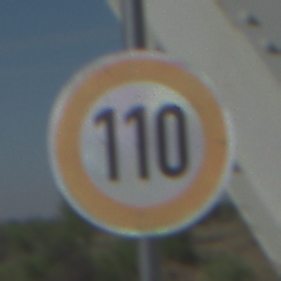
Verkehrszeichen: Geschwindigkeit110
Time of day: MorningAfternoon
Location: Outdoor (Special)
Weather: Clear
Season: NotSpecified
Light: Natural